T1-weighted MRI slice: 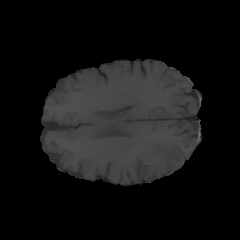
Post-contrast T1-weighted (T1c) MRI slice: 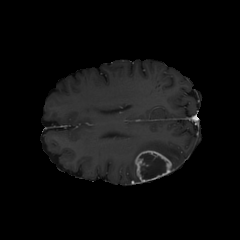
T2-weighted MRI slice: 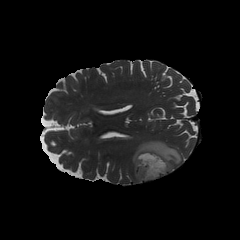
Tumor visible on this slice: yes